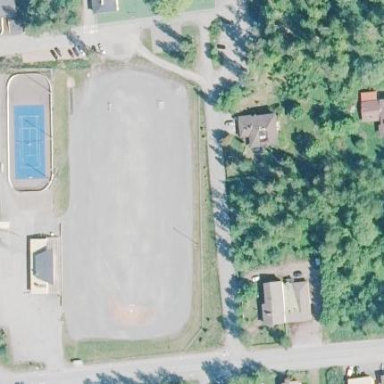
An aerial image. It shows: Baseball pitch for leisure and sports activities.